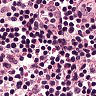
Metastatic tissue present: no